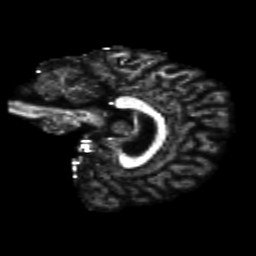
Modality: FA
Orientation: sagittal
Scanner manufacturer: siemens
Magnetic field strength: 3 T
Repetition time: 4.16 s
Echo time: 0.0806 s